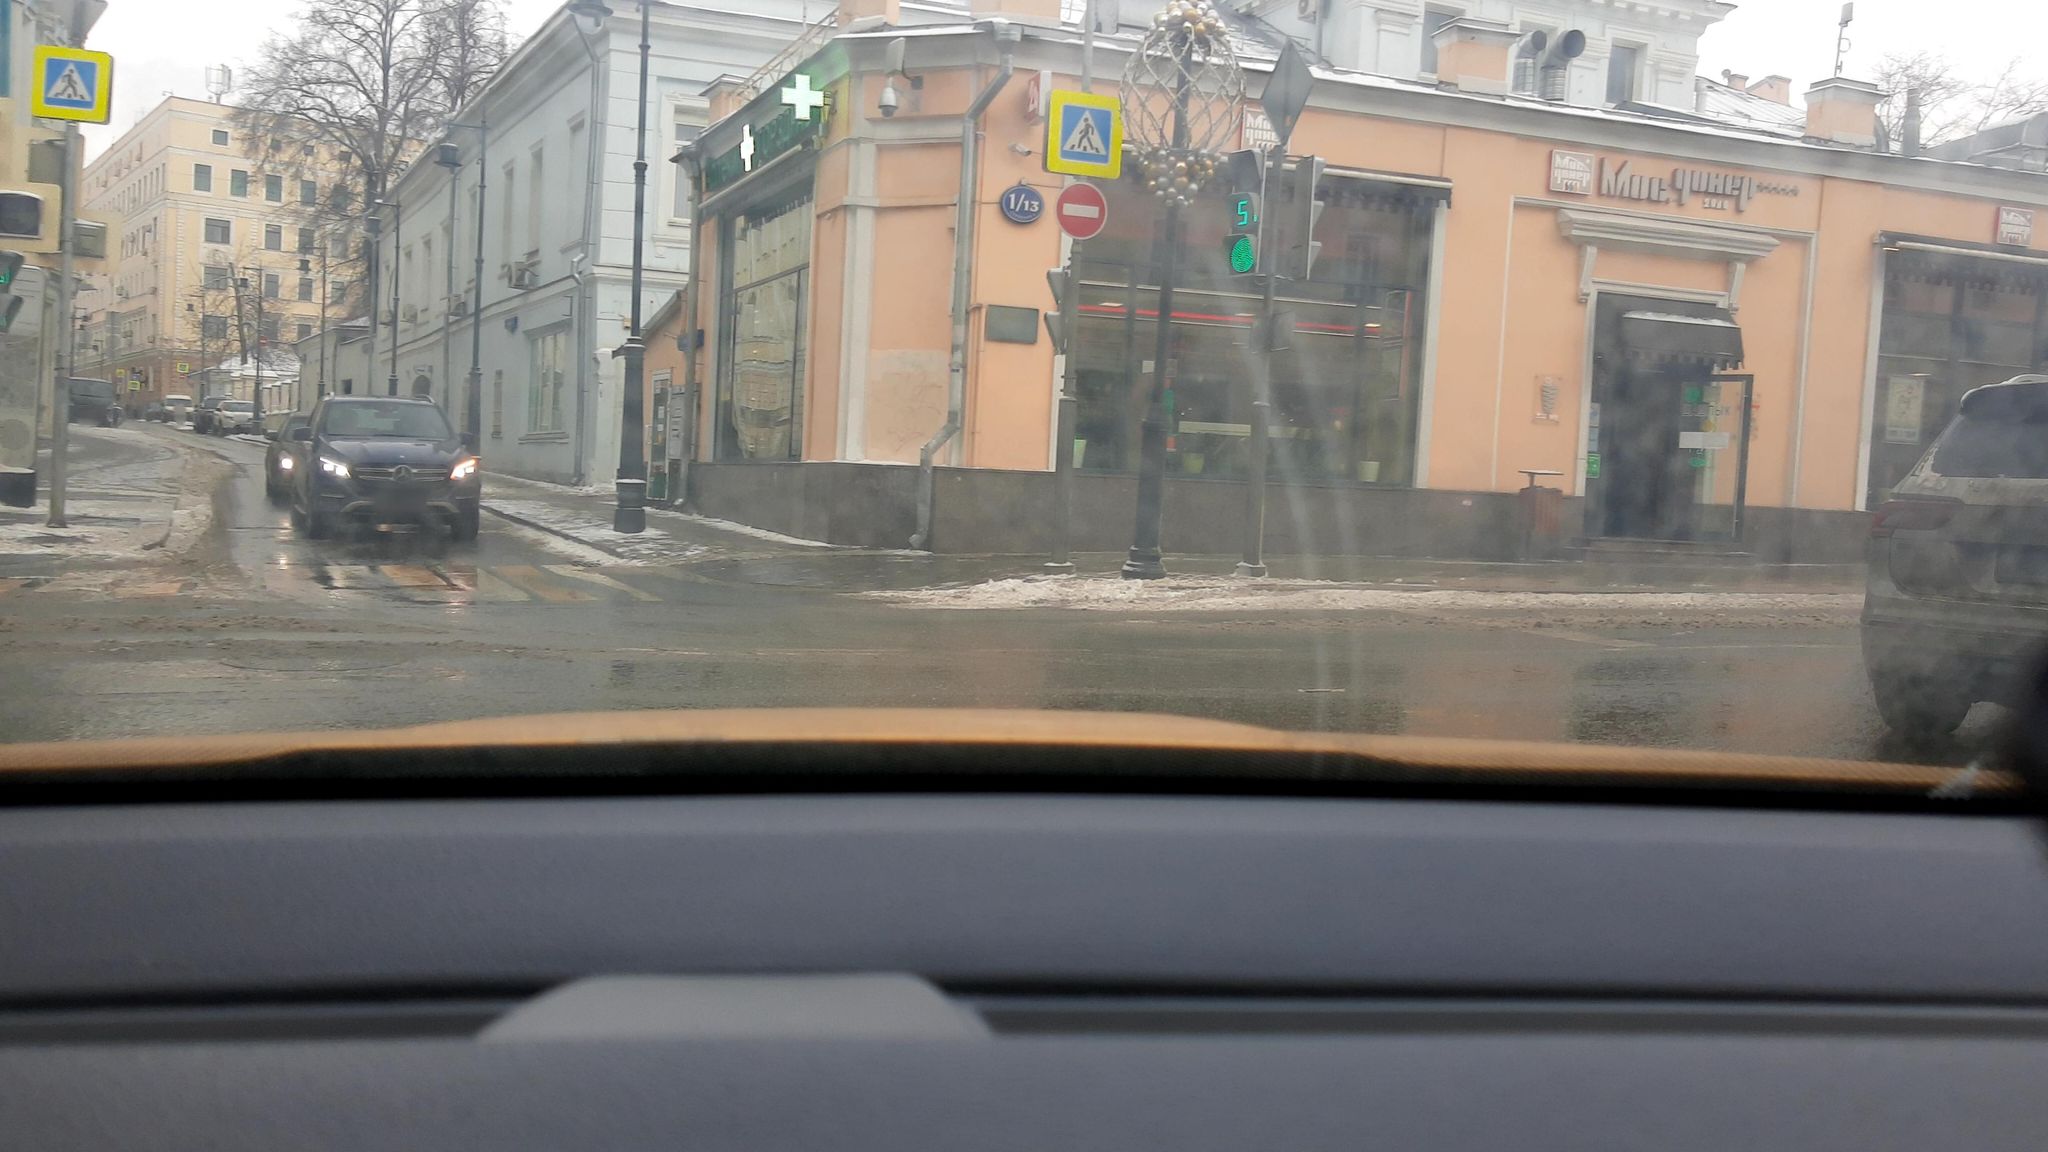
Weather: rainy
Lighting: day
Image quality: slightly poor
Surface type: driving surface
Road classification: footway
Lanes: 1
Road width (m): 2.1
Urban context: urban centre
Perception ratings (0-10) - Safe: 4.9, Lively: 7.7, Beautiful: 1.76, Boring: 1.26, Depressing: 4.04, Wealthy: 4.68